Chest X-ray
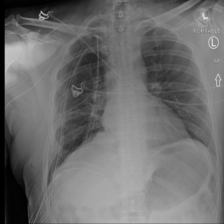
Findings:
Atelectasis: negative
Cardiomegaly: negative
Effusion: negative
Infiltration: negative
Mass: negative
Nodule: negative
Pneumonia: negative
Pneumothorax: positive
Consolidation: negative
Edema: negative
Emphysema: negative
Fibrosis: negative
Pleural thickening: negative
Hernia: negative